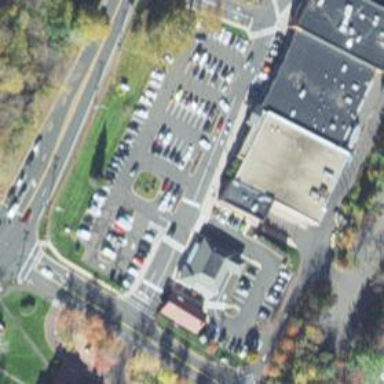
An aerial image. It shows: Building that houses supermarket.